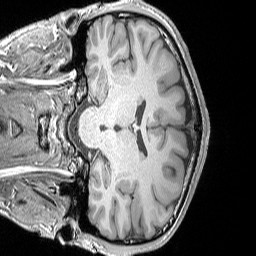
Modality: T1w
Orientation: coronal
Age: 19
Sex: male
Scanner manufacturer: siemens
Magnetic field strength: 3 T
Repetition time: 1.9 s
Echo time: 0.00302 s